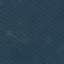
Land use / land cover class: AnnualCrop